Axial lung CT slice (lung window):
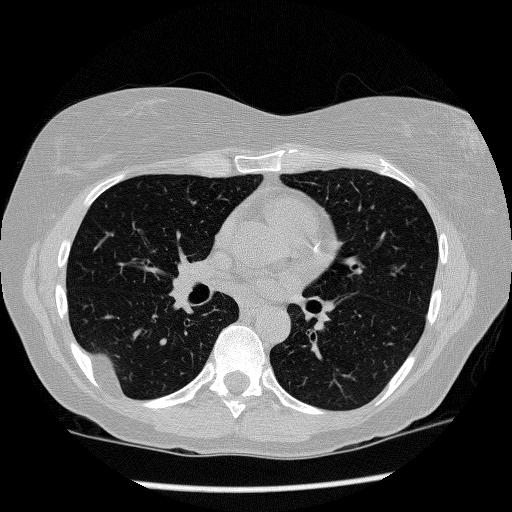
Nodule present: no